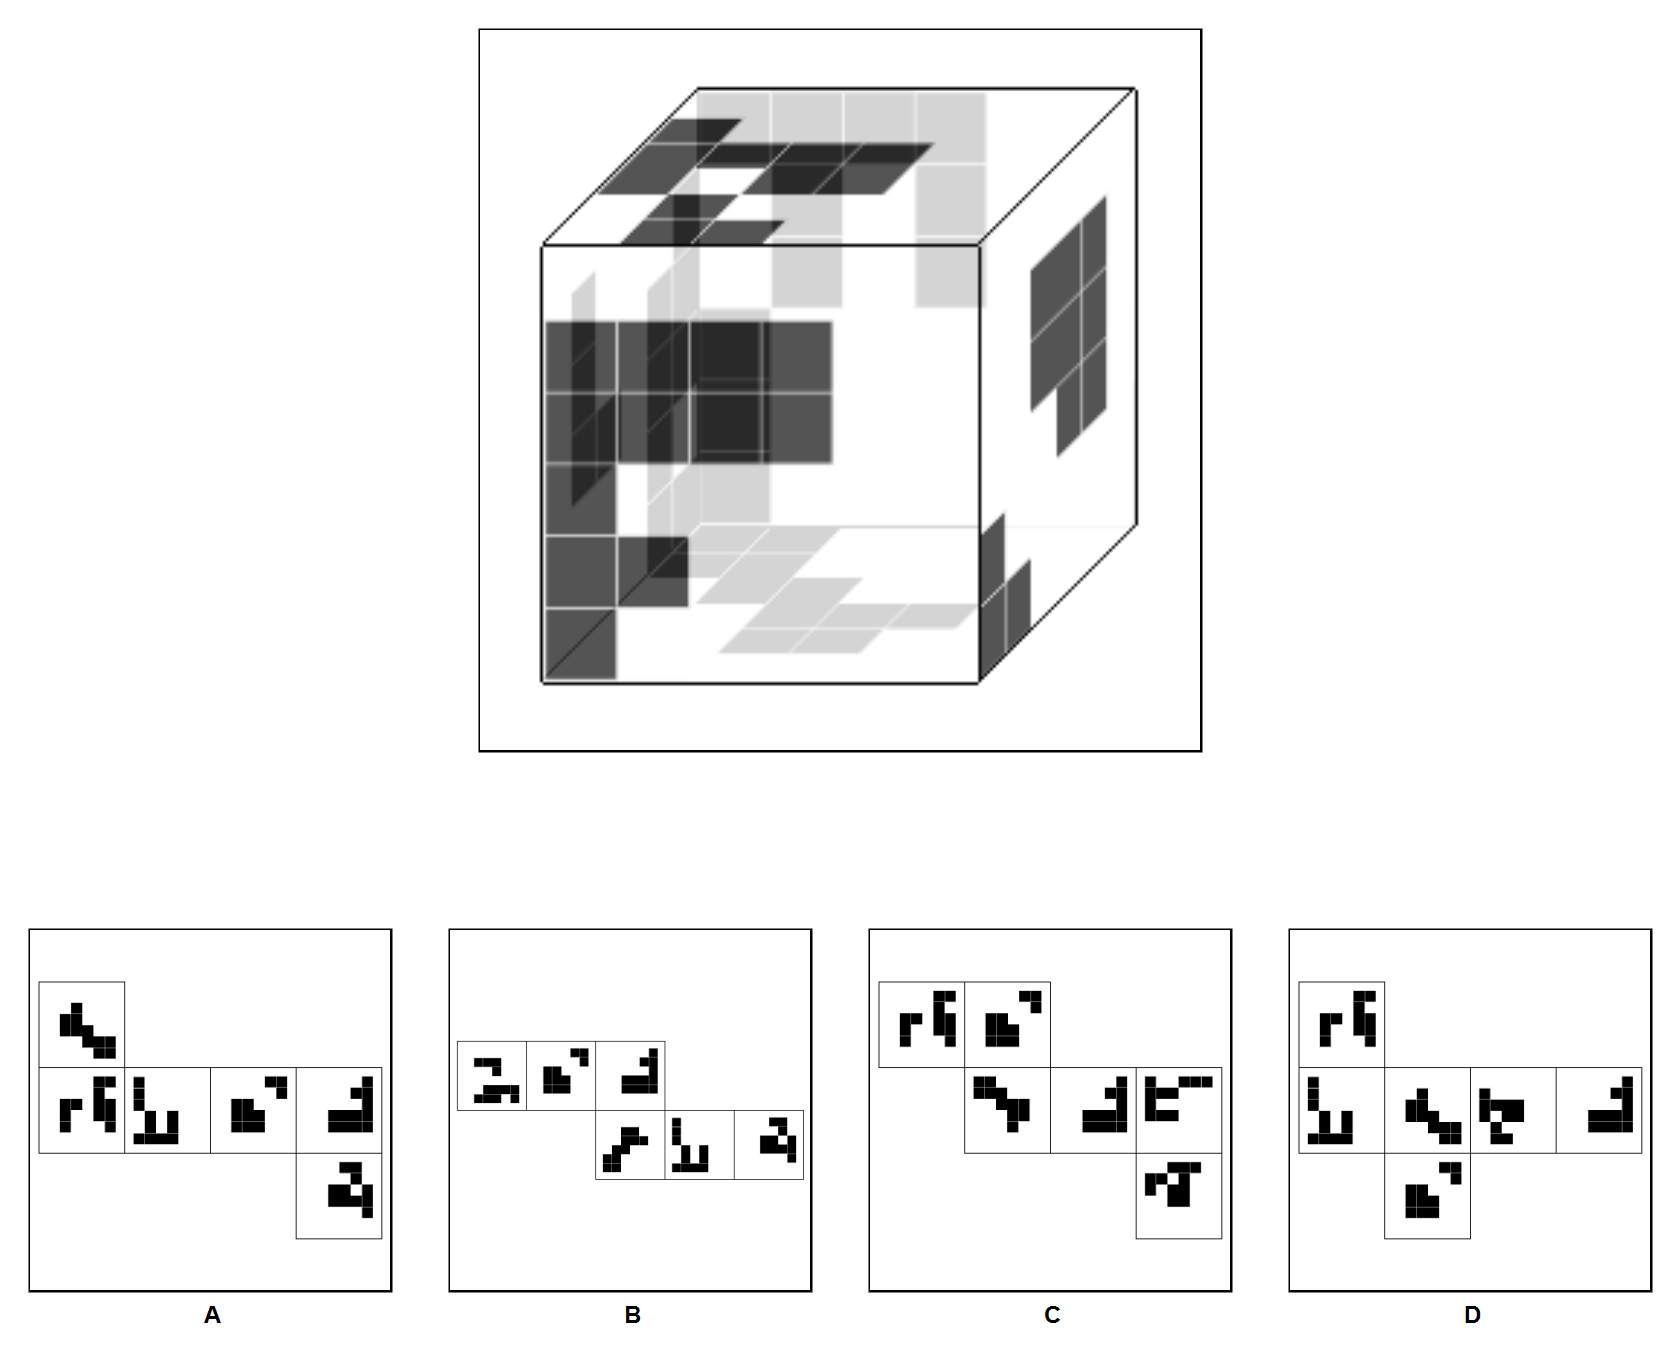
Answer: A